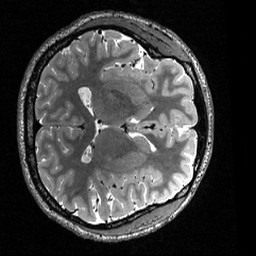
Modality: T2w
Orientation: axial
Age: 20
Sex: female
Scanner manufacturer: siemens
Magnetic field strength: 3 T
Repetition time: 3.2 s
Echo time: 0.56 s